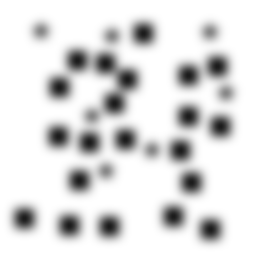
Squares: 21
Triangles: 0
Stars: 7
Total shapes: 28